Question: I have an app (XCode 4.6, Storyboards, iOS 6.2 and ARC) with several UIViews:

Each of the UIViews has the background color defined in XCode. I want to be able to change the background color (currently lightYellow) based on user selected schemes. In the CalendarViewController's method, I have this code:
'''
self.leftGrid.backgroundColor = [UIColor blueColor];
[self.leftGrid setNeedsDisplay];
'''
This is the code in the CalendarViewController's .h file:
'''
// these all all UIViews
@class SubViewGrid;
@class SubViewData;
@class CalendarView;
@class TopGrid;
@class LeftGrid;
@interface CalendarViewController : UIViewController <UIScrollViewDelegate> {
}
// UIScrollView properties
@property (nonatomic, weak) IBOutlet UIScrollView *schedScrollView;
@property (strong, nonatomic) IBOutlet UIView *topGrid;
@property (strong, nonatomic) IBOutlet UIView *leftGrid;
@property (strong, nonatomic) IBOutlet UIScrollView *topGridSV;
@property (strong, nonatomic) IBOutlet UIScrollView *leftGridSV;
'''
The problem is: nothing happens! What am I doing wrong? (I have looked at SO and Googled, but found nothing pertinent)
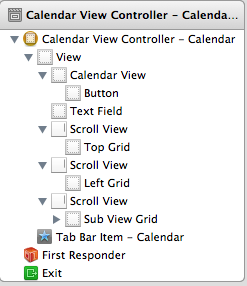
Answer: It seems like 'self.leftGrid == nil' in 'viewDidLoad'. Maybe owner of xib setted incorrect. Or connection between view in IB and it's owner field.